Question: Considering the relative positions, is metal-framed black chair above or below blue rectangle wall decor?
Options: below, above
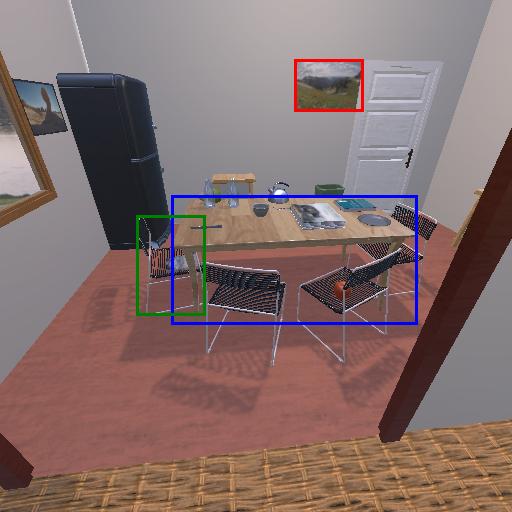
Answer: below